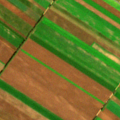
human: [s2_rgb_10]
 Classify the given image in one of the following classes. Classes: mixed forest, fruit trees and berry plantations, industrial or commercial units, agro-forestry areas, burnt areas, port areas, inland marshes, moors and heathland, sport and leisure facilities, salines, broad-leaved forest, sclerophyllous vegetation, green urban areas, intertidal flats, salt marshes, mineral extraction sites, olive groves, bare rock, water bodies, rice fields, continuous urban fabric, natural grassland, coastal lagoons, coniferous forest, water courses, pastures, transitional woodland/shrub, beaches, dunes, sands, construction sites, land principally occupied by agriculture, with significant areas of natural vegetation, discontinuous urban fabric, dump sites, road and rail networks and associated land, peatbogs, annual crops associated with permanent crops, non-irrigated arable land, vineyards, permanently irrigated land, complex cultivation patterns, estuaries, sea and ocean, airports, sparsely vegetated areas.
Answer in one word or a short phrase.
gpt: non-irrigated arable land